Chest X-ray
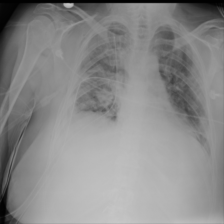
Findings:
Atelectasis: positive
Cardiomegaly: negative
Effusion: positive
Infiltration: positive
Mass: negative
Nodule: negative
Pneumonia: negative
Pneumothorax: negative
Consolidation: negative
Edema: negative
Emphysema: positive
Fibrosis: negative
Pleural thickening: negative
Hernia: negative